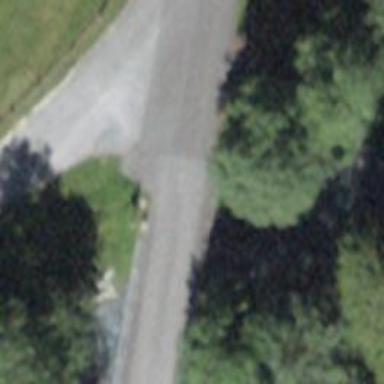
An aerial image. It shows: Smooth asphalt road in residential area.